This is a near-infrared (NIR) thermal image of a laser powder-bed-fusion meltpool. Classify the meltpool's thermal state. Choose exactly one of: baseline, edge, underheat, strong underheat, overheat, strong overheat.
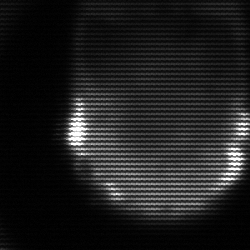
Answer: edge